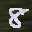
Label: 8